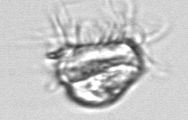
Label: Leegaardiella_ovalis